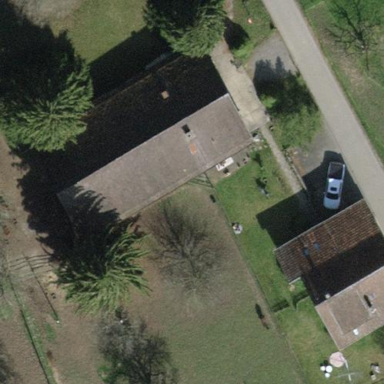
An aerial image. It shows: Building with tile roof.